Interaction volume radius: 10 \u00c5
Interaction volume height: 10 \u00c5
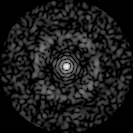
Disorder parameter: 0.8333